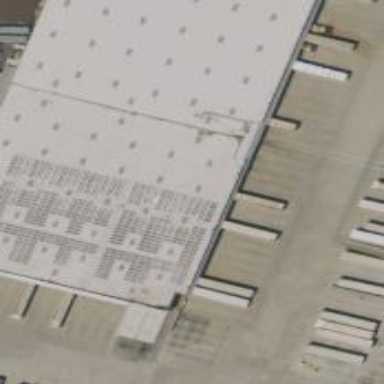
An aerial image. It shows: Warehouse building.